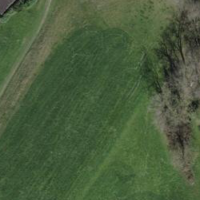
EUNIS habitat code: 24
Species observed at this site:
Galium aparine